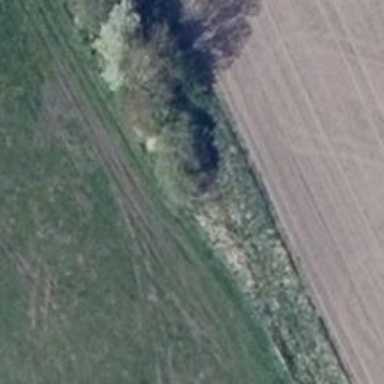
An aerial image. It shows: Grass track with grade5 track type.